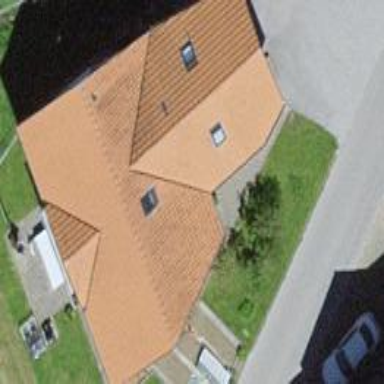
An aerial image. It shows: Simple and straightforward house.